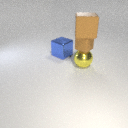
small brown rubber cube above large yellow metal sphere